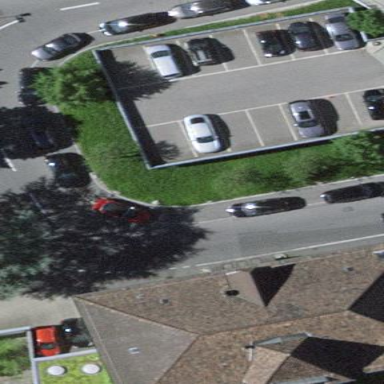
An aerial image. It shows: Rooftop parking area with asphalt surface.